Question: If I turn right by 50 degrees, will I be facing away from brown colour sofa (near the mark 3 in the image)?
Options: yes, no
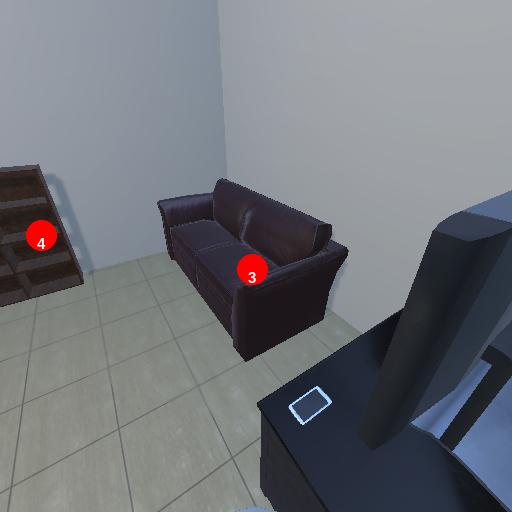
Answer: yes